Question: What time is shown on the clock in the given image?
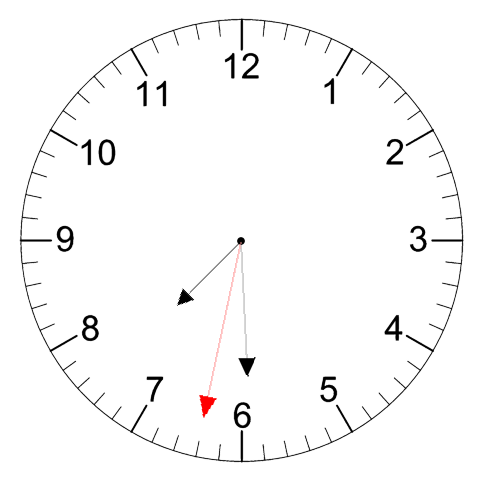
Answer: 07:29:32